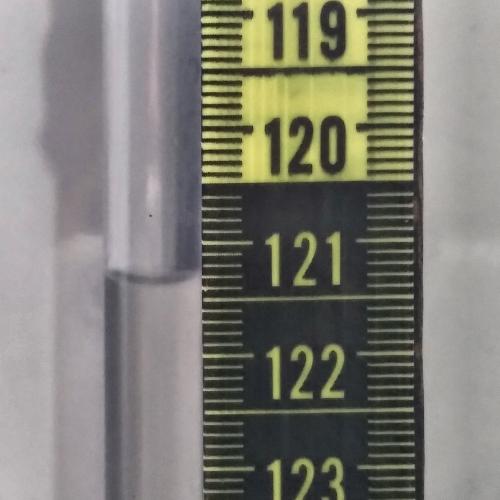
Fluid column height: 121.3 cm